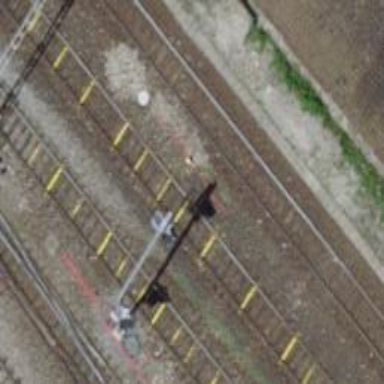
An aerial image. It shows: Railway signal.